Question: I am working on a ReactJS project using MaterialUI. I have following code
'''
{ this.state.categories.map((category, key) => (
<List>
<ListItem button id={key} onClick={this.handleClick}>
<ListItemText primary={category.name} />
{(category.id === Number(this.state.nestedOpenNum)) ?
<ExpandLess /> : <ExpandMore />}
</ListItem>
</List>
)
)}
'''
and state looks something like
'''
this.state = {
open: false,
nestedOpen: false,
nestedOpenNum: 0,
result: [],
categories: [{
id: 0,
name: "COMPUER SCIENCE",
}, {
id: 1,
name: "BUSINESS",
}, {
id: 2,
name: "ART & HUMANITIES",
}, {
id: 3,
name: "MATH & LOGIC",
},{
id: 4,
name: "SCIENCE",
}]
};
'''
this is the handleClick function-
'''
handleClick = (e) => {
this.setState({ nestedOpenNum: e.target.id });
this.setState({ nestedOpen: !this.state.nestedOpen });
console.log(e.target.id );
'''
};
When I click in padding area of li element(green area), everything working perfectly. But e.target.id is not passing when I click on li element(blue area).

how can I solve this?
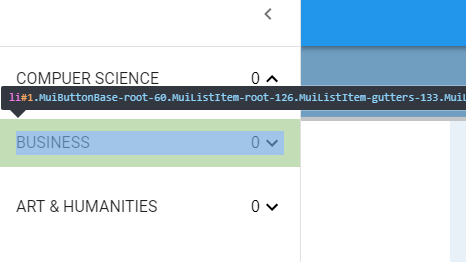
Answer: I believe you should use 'currentTarget' not 'target'. Look at this <URL>